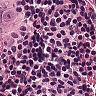
Metastatic tissue present: yes